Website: walmart
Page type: customer-info-address
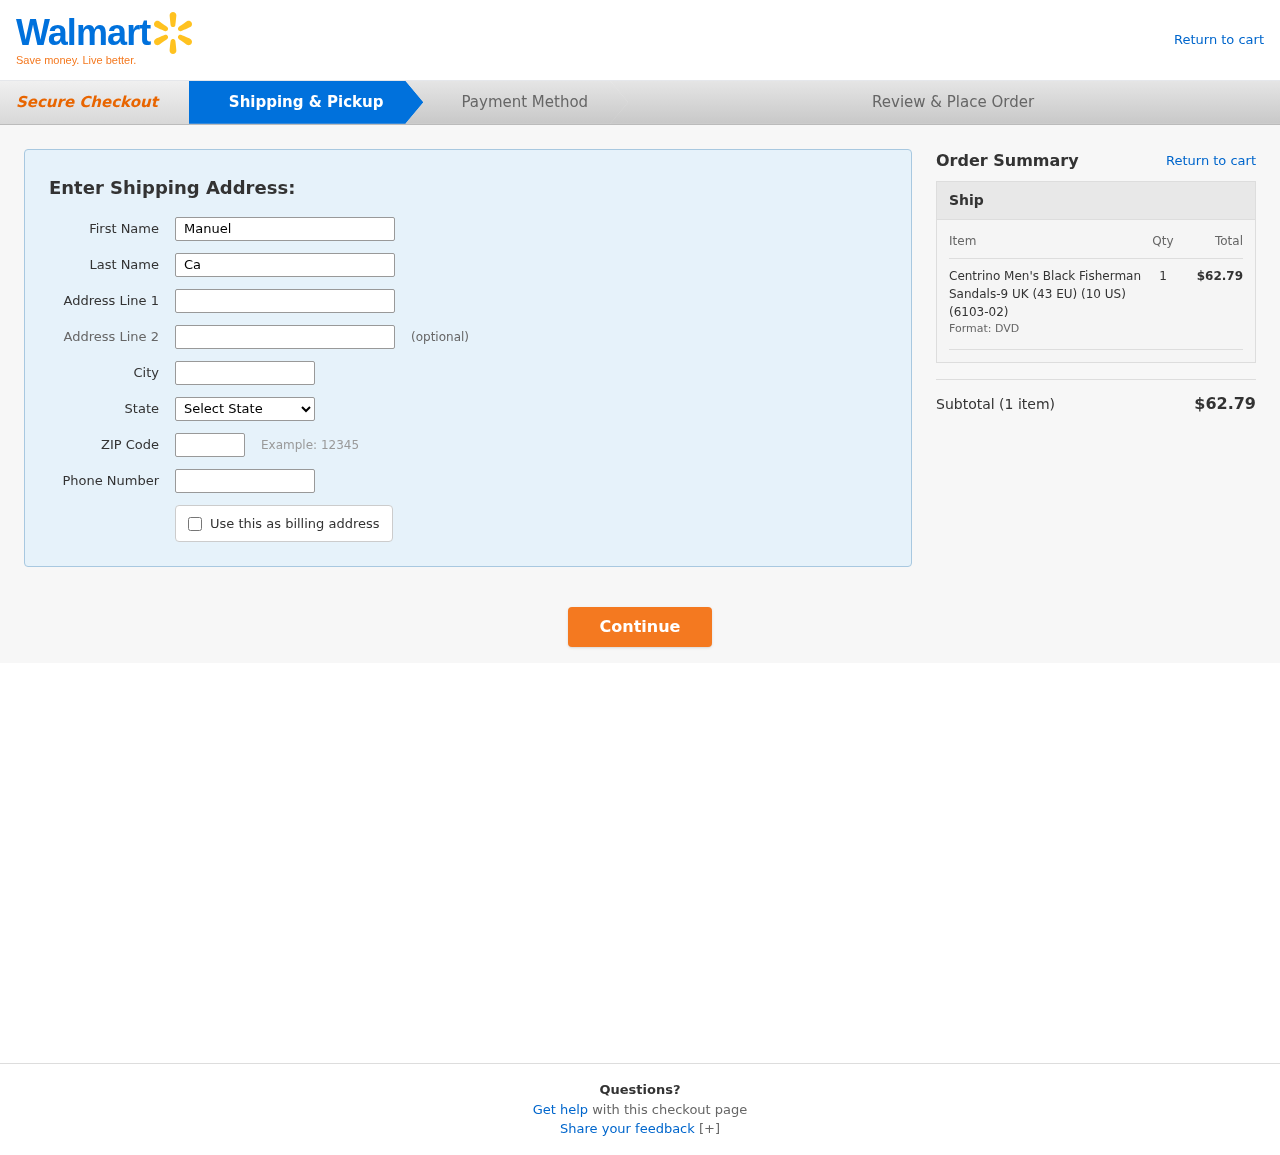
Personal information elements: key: PII_CITY
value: Danielland
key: PII_FIRSTNAME
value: Manuel
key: PII_LASTNAME
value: Carter
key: PII_PHONE
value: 4675813666
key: PII_POSTCODE
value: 86487
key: PII_STATE
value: Massachusetts
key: PII_STREET
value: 8920 Monica Port
Product elements: key: PRODUCT1_NAME
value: Centrino Men's Black Fisherman Sandals-9 UK (43 EU) (10 US) (6103-02)
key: PRODUCT1_QUANTITY
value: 1
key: PRODUCT1_LINE_TOTAL
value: $62.79
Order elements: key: ORDER_NUM_ITEMS
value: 1
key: ORDER_SUBTOTAL
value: $62.79